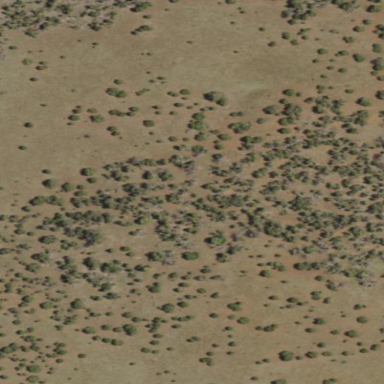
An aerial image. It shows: Patch of scrub vegetation.